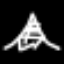
Label: The Eiffel Tower